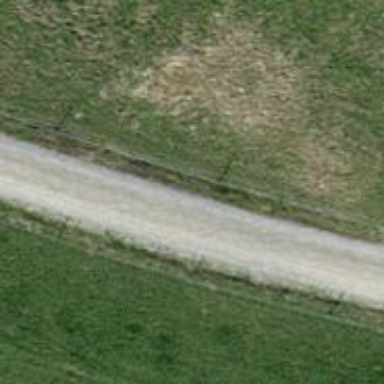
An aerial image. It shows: Track with compacted grade2 surface.